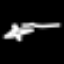
Label: airplane